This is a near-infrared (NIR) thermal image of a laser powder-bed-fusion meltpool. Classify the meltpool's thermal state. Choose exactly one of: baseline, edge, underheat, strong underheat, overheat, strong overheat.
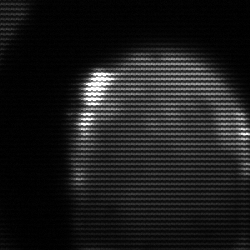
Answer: edge